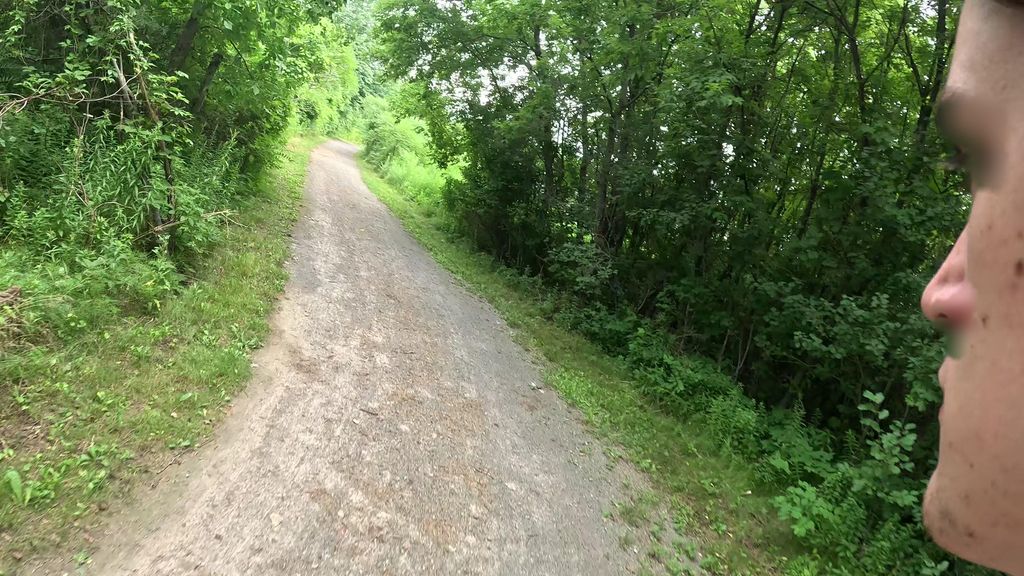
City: ottawa-gatineau